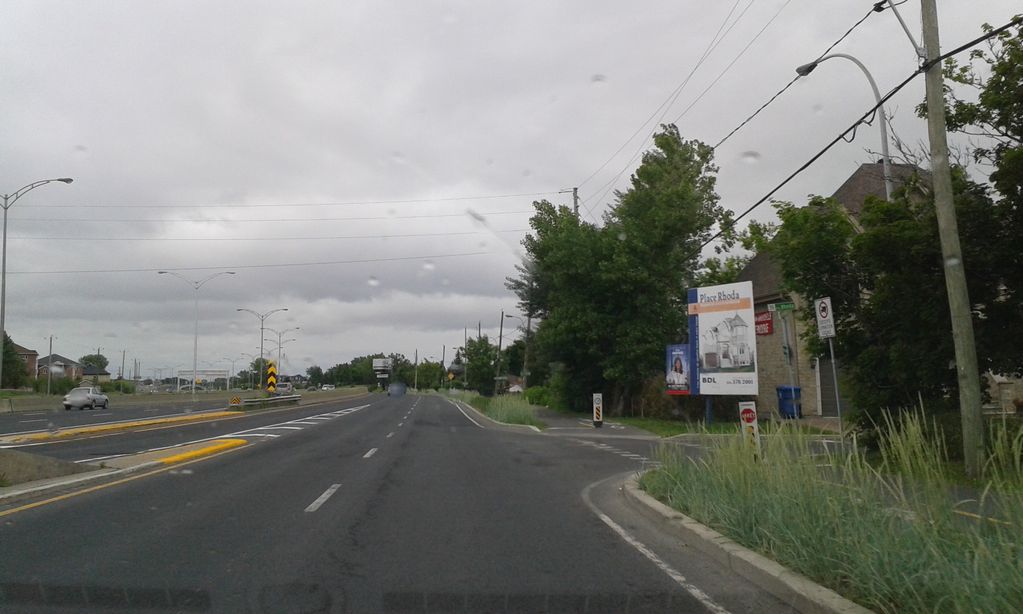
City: montreal